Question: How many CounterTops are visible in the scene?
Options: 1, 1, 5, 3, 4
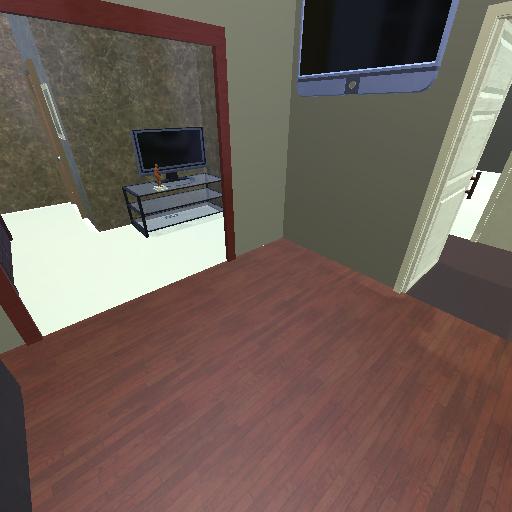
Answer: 1